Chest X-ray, PA view. Patient: 51 years old, sex M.
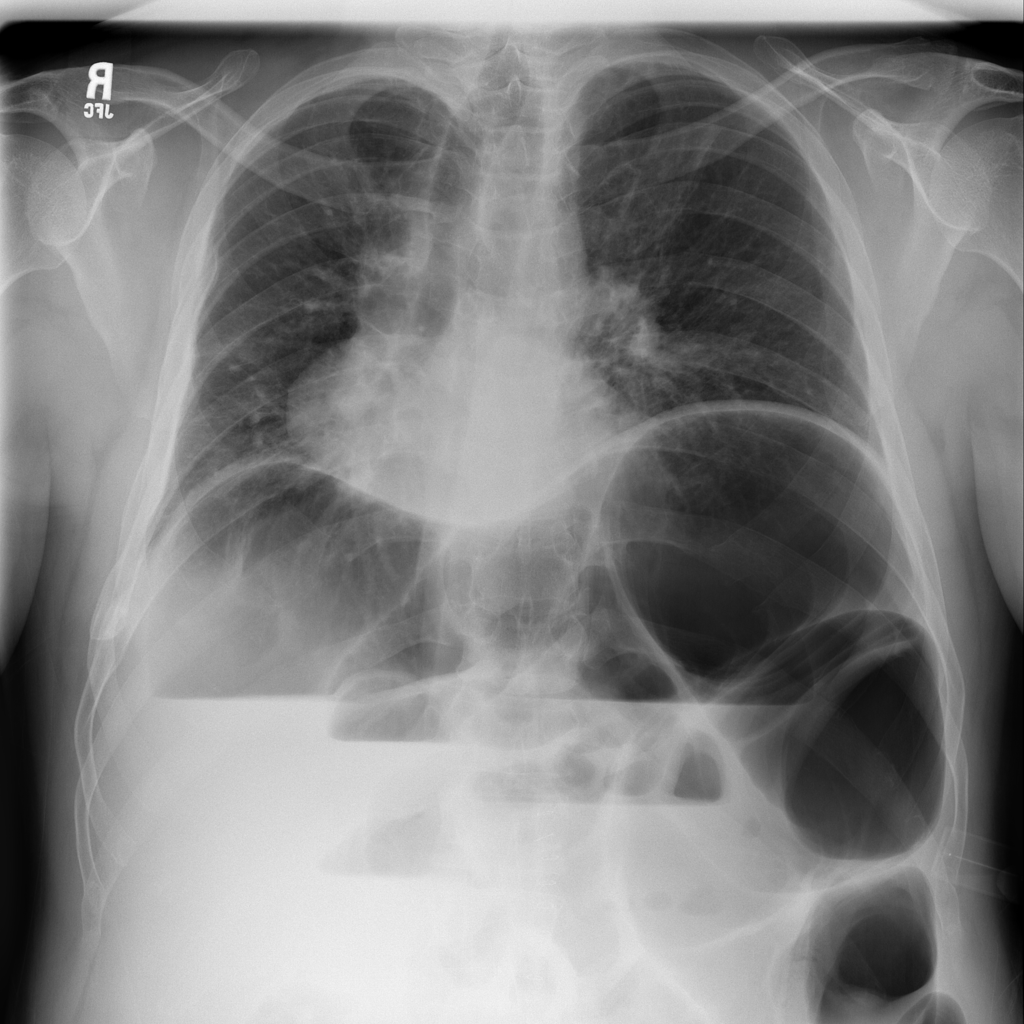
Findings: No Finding